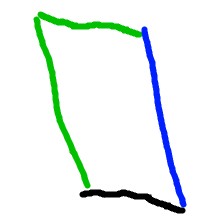
Shape: parallelogram